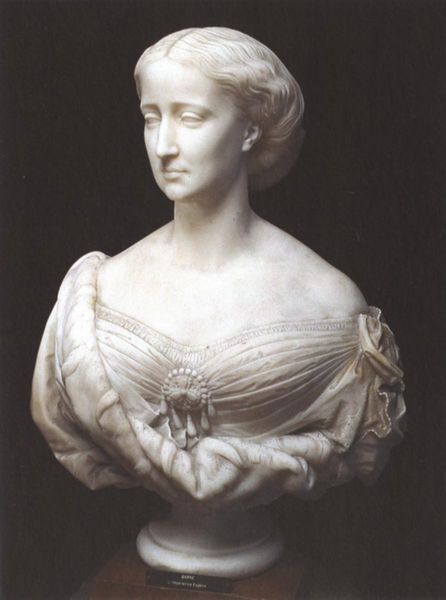
Titel: Kaiserin Eugénie
Künstler: Jean-Auguste Barre
Schlagwörter: weiß, ausschnitt, busen, frau, kleid, marmor, nase, schwarz, blick, sockel, gewand, haare, brosche, schultern, traurig, statue, brüste, büste, dekolte, mamor, decolletaie